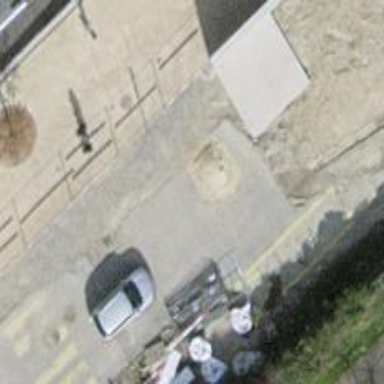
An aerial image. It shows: Bicycle parking area with stands available.